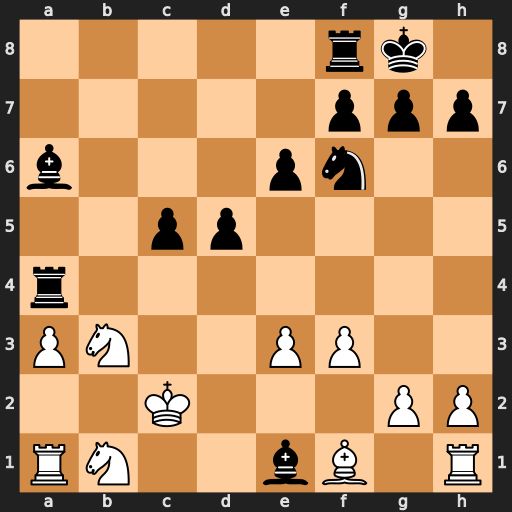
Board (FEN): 5rk1/5ppp/b3pn2/2pp4/r7/PN2PP2/2K3PP/RN2bB1R
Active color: w
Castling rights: -
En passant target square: -
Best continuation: Bxa6 Rxa6 Rxe1